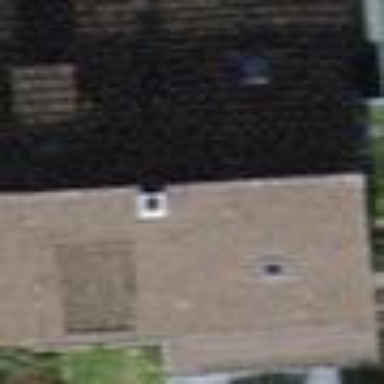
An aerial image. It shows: Building with gabled roof oriented across.